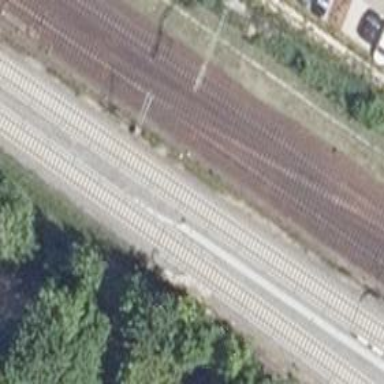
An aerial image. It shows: Railway signal.